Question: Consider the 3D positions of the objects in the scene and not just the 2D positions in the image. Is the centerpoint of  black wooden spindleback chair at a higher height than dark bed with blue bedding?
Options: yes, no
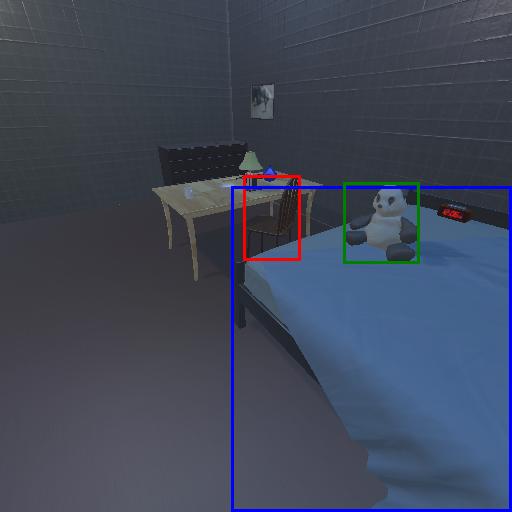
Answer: yes